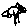
Label: bird